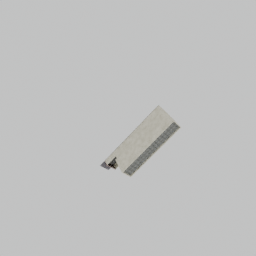
Label: architecture